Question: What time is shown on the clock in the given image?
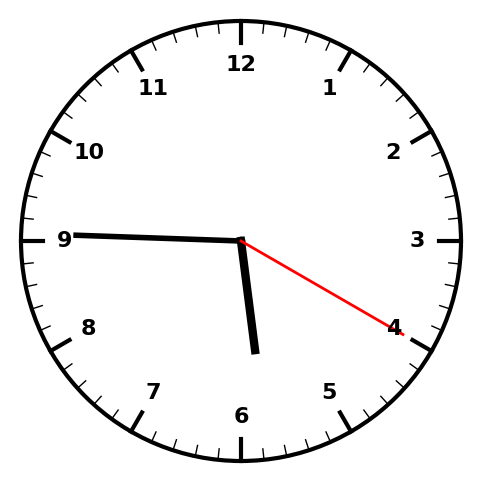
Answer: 05:45:20